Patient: sex F, age 71
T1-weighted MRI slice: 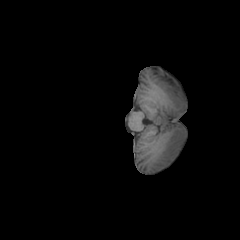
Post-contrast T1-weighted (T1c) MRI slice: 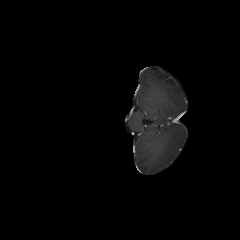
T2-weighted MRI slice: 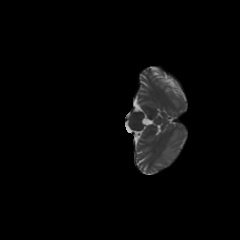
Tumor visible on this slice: no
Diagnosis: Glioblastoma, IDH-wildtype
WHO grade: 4